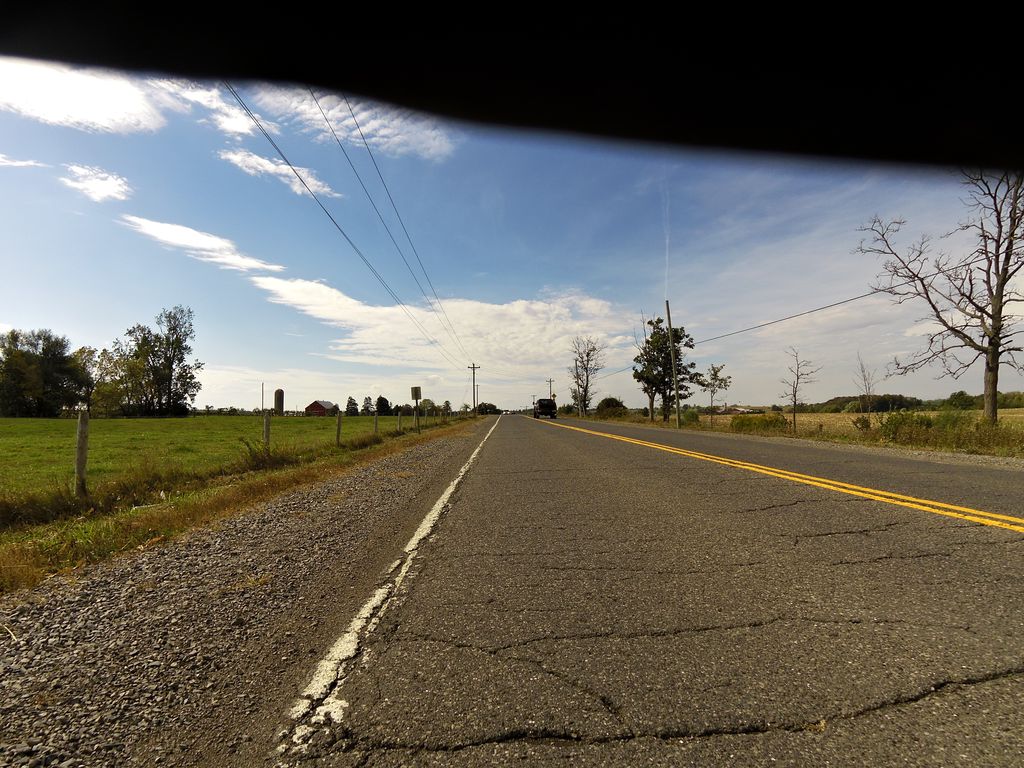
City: hamilton